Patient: sex M, age 43
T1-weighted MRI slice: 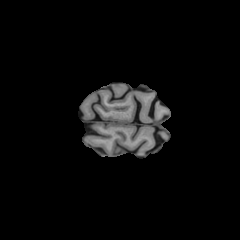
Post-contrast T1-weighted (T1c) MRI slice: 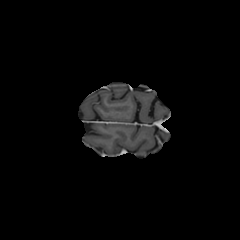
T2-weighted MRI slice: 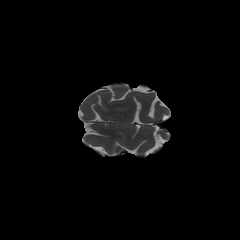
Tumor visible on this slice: no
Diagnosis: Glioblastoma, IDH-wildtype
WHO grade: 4